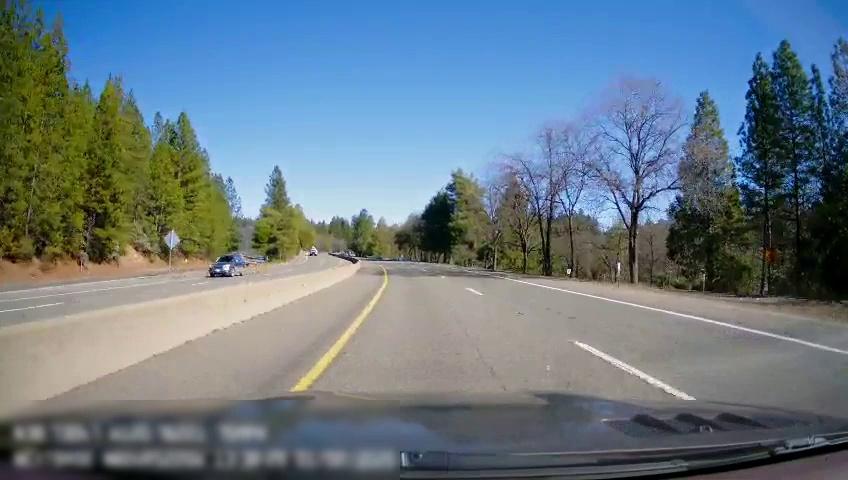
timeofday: Day
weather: Sunny
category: Drivable Space
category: Drivable Space
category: Vehicles | Truck
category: Vehicles | Truck
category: Lanes | Current Lane
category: Lanes | Current Lane
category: Lanes | Alternate Lane
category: Lanes | Opposite Lane
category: Lanes | Opposite Lane
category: Lanes | Opposite Lane